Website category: book
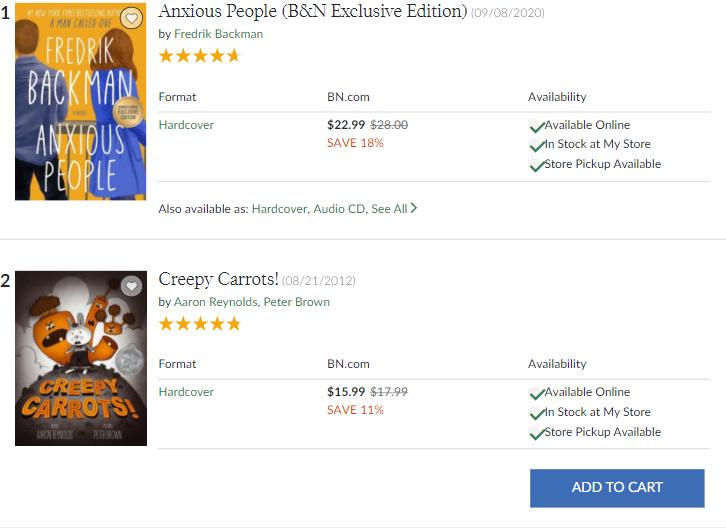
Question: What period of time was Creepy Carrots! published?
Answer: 08/21/2012

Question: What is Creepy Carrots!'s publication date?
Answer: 08/21/2012

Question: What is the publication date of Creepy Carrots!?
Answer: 08/21/2012

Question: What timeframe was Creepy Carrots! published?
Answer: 08/21/2012

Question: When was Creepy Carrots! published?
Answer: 08/21/2012

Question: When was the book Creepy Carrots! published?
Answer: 08/21/2012

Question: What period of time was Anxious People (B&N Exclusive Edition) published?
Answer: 09/08/2020

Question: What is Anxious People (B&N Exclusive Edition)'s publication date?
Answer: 09/08/2020

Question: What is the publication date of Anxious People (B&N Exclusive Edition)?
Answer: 09/08/2020

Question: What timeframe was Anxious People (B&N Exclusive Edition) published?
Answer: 09/08/2020

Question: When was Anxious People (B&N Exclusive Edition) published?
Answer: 09/08/2020

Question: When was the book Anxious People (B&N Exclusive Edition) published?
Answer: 09/08/2020

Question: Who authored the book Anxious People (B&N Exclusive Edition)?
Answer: Fredrik Backman

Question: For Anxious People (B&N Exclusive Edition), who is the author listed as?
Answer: Fredrik Backman

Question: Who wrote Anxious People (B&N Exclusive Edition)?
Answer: Fredrik Backman

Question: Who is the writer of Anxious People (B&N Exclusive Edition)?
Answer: Fredrik Backman

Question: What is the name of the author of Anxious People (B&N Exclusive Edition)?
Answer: Fredrik Backman

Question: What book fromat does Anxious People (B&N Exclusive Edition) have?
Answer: Hardcover

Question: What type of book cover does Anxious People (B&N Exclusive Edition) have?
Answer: Hardcover

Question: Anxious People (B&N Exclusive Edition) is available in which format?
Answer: Hardcover

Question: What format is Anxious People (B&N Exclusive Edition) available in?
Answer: Hardcover

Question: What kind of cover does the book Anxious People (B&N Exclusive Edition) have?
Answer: Hardcover

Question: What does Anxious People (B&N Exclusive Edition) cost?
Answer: $22.99

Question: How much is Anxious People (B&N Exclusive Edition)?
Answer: $22.99

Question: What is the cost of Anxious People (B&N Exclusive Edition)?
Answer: $22.99

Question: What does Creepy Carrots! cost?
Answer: $15.99

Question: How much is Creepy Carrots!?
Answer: $15.99

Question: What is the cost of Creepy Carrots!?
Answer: $15.99

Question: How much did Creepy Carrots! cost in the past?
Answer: $17.99

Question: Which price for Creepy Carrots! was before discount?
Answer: $17.99

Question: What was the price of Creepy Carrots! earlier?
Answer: $17.99

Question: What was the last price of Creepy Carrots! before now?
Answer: $17.99

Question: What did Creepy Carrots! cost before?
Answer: $17.99

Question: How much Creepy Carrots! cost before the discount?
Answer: $17.99

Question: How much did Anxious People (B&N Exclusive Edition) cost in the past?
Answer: $28.00

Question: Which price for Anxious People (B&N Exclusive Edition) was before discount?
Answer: $28.00

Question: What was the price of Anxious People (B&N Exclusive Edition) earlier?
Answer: $28.00

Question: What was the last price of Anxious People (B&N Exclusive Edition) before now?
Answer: $28.00

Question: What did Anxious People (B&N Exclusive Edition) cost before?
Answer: $28.00

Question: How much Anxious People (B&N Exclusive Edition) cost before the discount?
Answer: $28.00

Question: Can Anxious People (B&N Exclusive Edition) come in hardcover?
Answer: yes

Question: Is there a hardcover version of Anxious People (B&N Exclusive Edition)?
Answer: yes

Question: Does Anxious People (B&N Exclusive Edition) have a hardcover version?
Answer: yes

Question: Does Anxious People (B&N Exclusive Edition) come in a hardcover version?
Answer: yes

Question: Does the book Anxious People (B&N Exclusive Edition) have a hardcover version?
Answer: yes

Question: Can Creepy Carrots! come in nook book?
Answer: no

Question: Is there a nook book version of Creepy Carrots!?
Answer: no

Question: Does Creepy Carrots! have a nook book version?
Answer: no

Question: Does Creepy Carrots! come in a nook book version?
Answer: no

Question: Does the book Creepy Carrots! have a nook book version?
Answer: no

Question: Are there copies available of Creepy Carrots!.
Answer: yes

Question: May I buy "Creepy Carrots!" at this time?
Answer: yes

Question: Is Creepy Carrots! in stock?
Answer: yes

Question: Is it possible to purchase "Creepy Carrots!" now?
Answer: yes

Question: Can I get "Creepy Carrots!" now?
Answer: yes

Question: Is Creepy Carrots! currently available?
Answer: yes

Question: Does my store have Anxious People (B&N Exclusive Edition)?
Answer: yes

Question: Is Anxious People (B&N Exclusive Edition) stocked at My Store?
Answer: yes

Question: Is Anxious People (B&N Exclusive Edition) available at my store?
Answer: yes

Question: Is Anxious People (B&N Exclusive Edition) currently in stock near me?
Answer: yes

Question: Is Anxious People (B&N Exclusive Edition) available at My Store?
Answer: yes

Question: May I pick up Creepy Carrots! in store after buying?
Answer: yes

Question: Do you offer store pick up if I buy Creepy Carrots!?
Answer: yes

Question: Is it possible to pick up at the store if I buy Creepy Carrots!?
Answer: yes